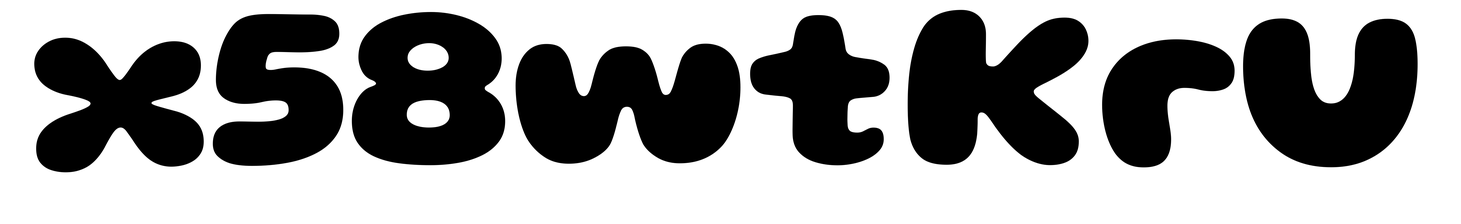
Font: Gluten_ExtraBold